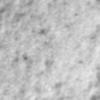
Label: no_change